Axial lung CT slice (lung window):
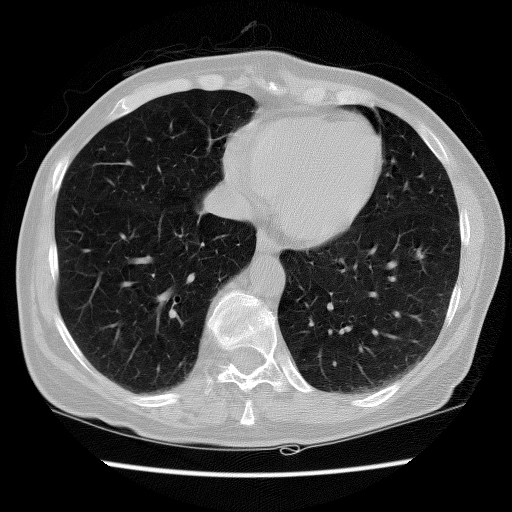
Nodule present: no